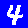
Digit: 4